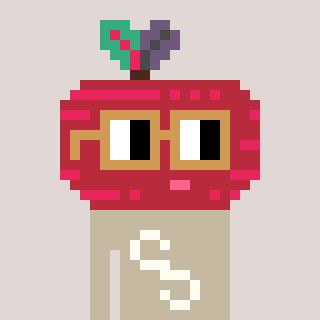
a pixel art character with square brown glasses, a beet-shaped head and a bege-colored body on a warm background